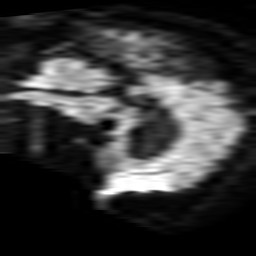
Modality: TRACE
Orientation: sagittal
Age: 83
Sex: male
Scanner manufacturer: philips
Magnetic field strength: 3 T
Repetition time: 3.082 s
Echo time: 0.076 s